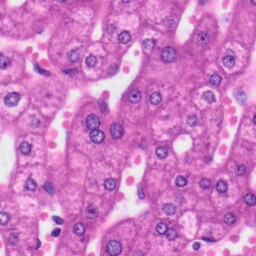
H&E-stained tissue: Liver